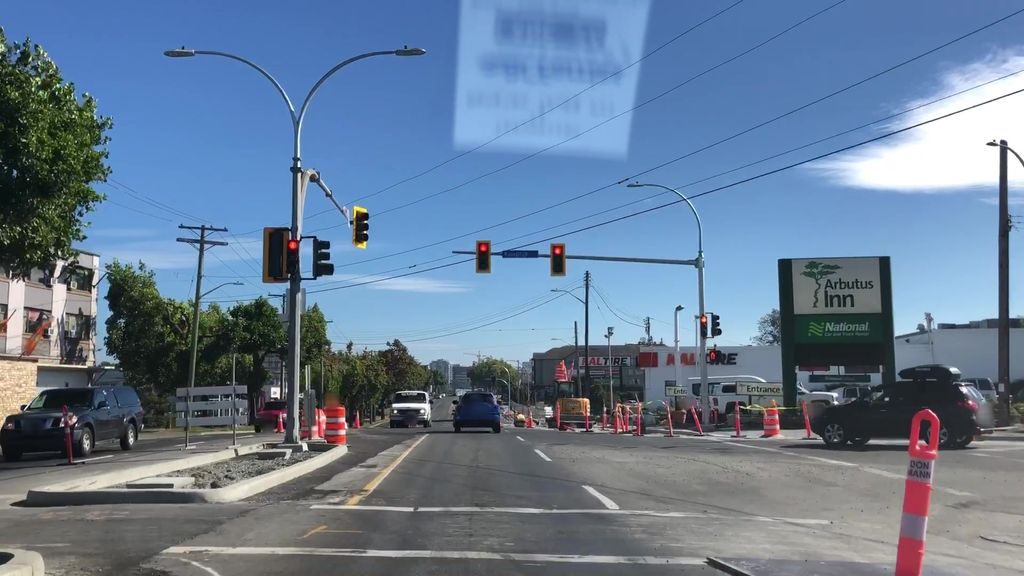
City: victoria